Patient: sex F, age 31
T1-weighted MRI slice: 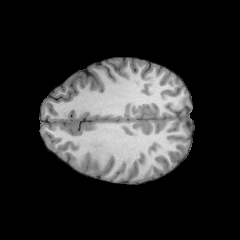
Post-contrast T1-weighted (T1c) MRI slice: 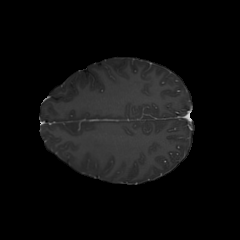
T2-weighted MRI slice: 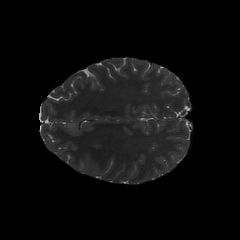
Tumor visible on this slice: yes
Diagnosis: Astrocytoma, IDH-mutant
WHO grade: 2